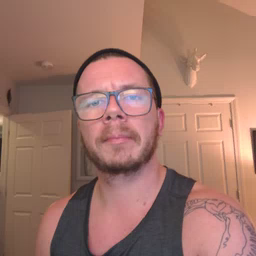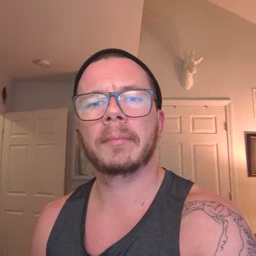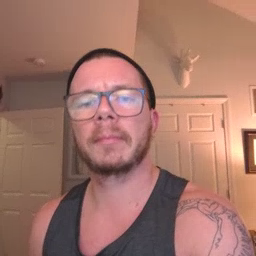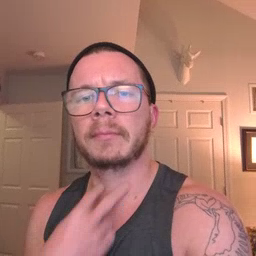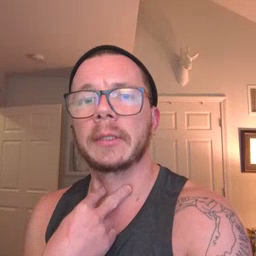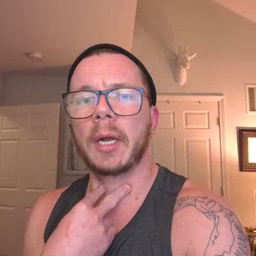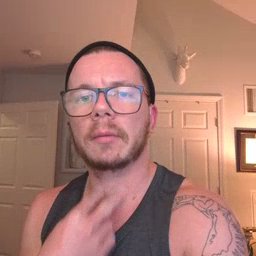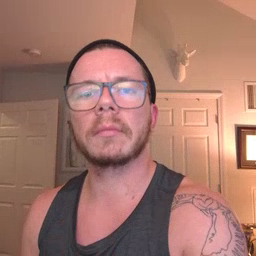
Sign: stuck